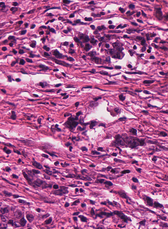
Tumor epithelial tissue: yes
Tumor-associated stroma tissue: yes
Normal tissue: no